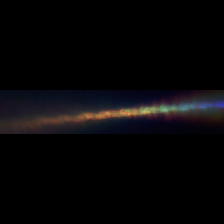
Taxon: Psuedo-nitzschia
Group: Diatoms